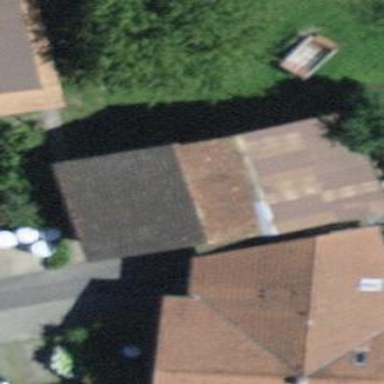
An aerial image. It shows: Rural barn.